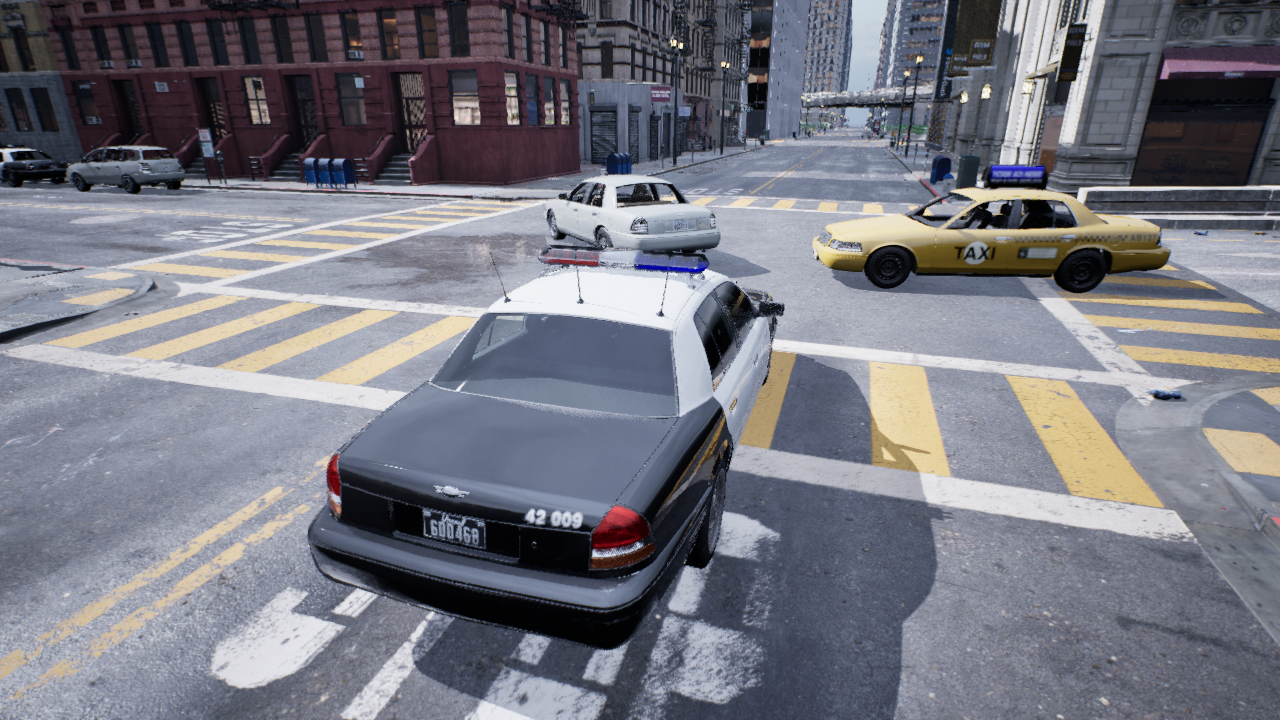
Venue: residential
Lighting: overcast
Vehicle rig: sedan